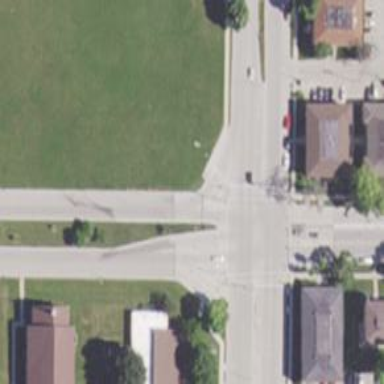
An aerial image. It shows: Marked road crossing with line markings.